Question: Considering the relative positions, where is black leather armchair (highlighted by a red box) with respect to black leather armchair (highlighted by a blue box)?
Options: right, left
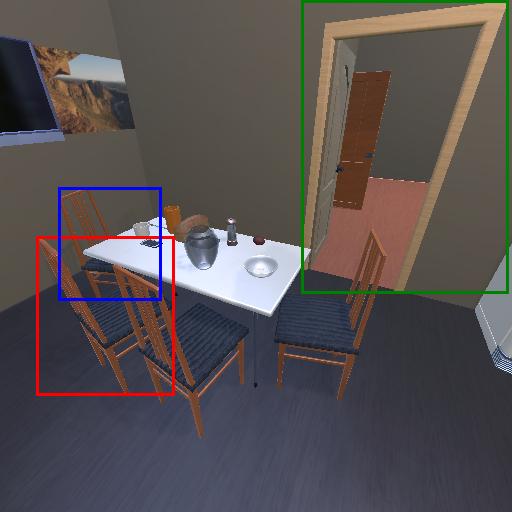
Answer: right